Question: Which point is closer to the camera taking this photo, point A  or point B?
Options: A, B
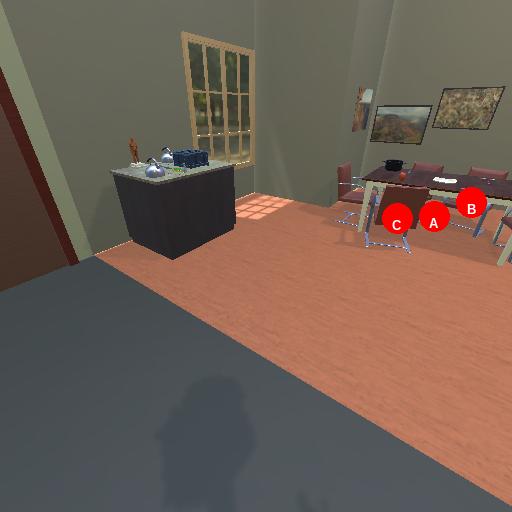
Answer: A